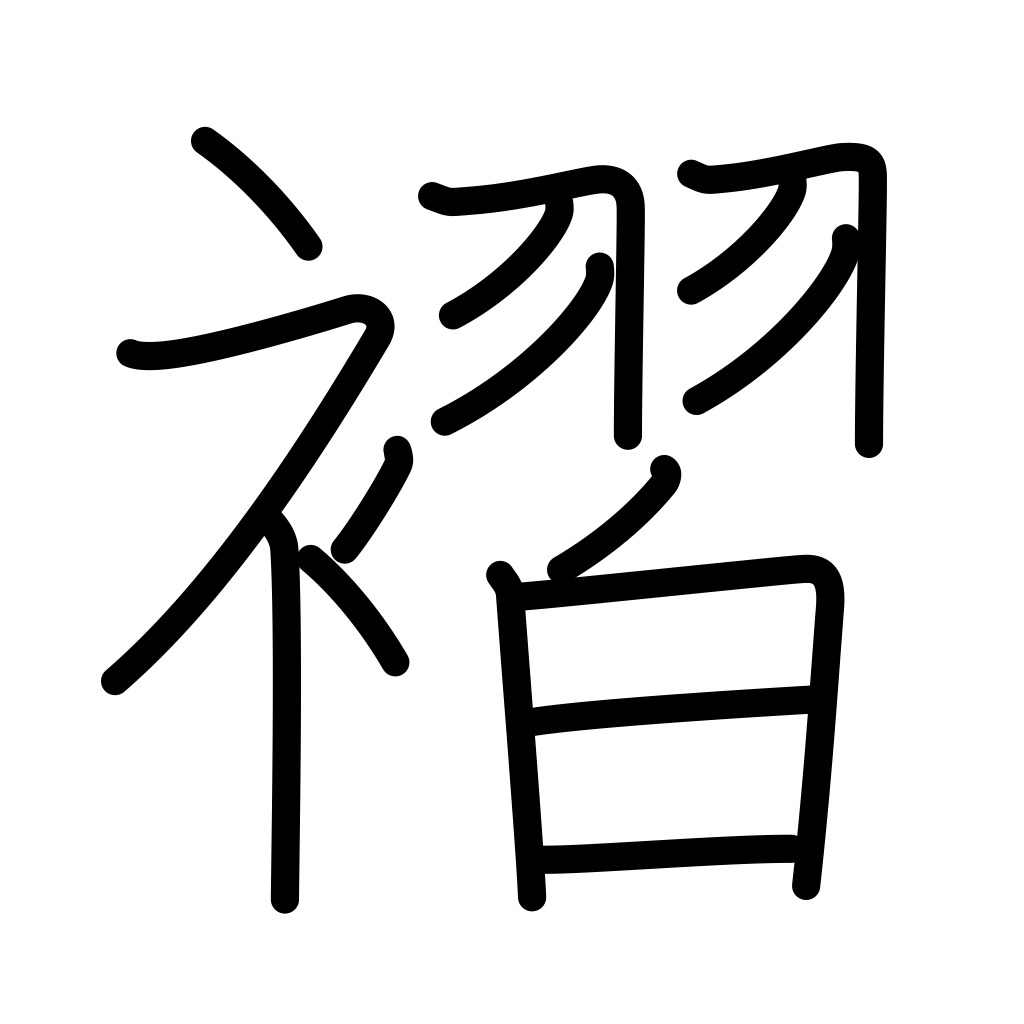
Meaning: pleats